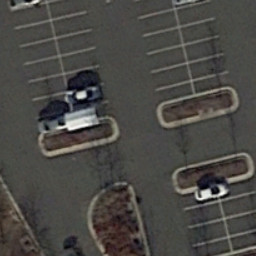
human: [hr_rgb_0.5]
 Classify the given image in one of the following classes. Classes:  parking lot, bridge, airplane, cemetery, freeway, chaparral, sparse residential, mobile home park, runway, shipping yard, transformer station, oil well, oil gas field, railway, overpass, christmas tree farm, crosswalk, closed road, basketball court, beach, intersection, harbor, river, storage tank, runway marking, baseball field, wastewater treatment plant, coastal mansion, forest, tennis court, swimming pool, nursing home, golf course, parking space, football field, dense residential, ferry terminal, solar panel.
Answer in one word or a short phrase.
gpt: parking space